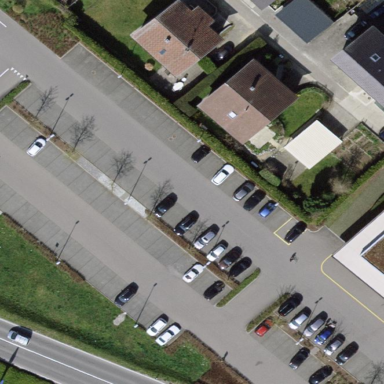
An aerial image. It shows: Parking area with surface.